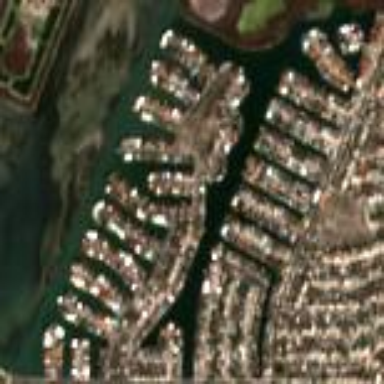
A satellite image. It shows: Marina surrounded by water.